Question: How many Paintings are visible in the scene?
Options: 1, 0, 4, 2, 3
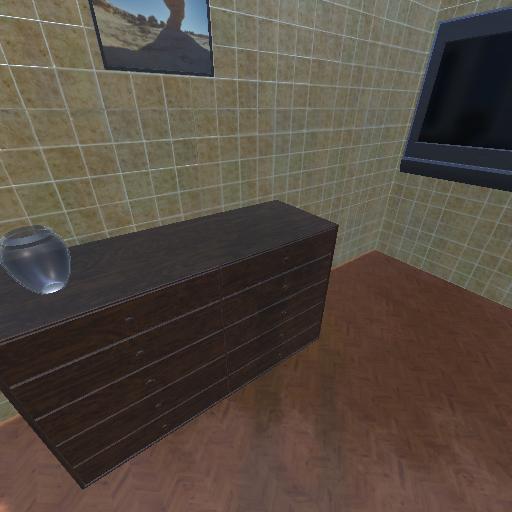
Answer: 1